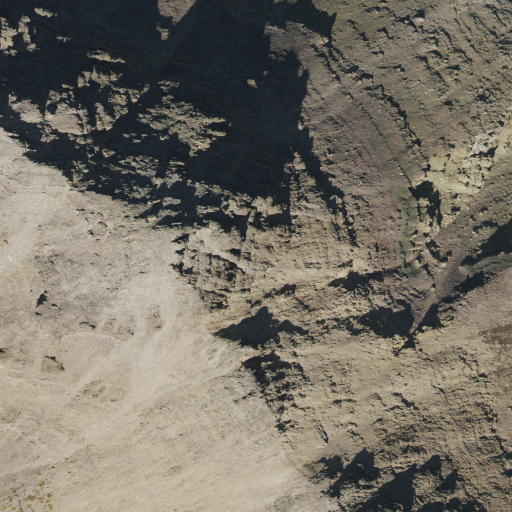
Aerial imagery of mountain in Utah named Ostler Peak containing only barren land